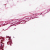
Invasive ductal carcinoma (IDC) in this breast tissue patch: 0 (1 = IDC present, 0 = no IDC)